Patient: sex F, age 65
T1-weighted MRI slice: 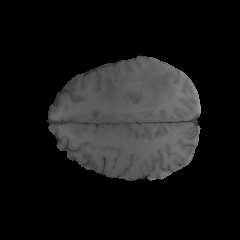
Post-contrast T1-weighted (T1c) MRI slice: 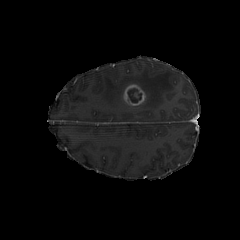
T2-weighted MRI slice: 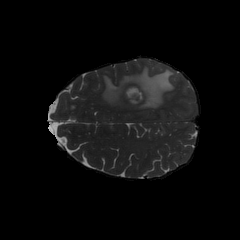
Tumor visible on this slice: yes
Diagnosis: Glioblastoma, IDH-wildtype
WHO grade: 4